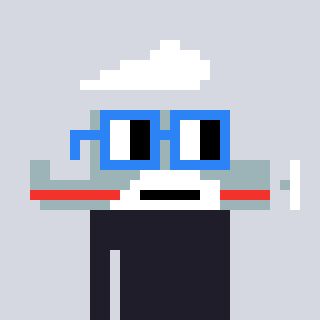
a pixel art character with square blue glasses, a plane-shaped head and a foggrey-colored body on a cool background